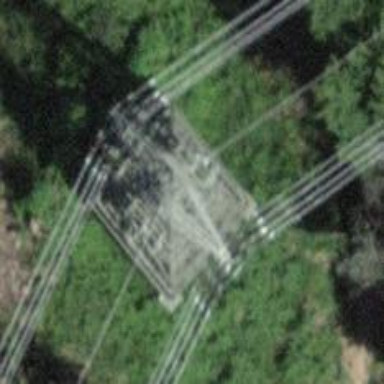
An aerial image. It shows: Lattice structure tower used for power distribution.